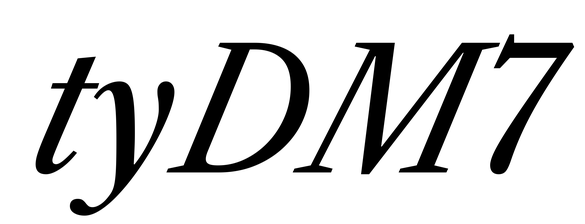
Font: LibreCaslonText-Italic_Italic